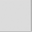
Piece: xx